Field crop: tomato
Growth stage: 1
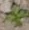
Species: solanum